Interaction volume radius: 5 \u00c5
Interaction volume height: 10 \u00c5
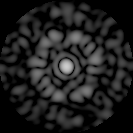
Disorder parameter: 0.7552